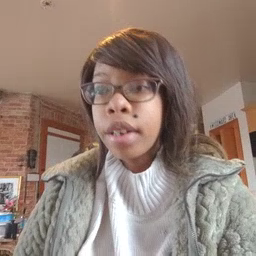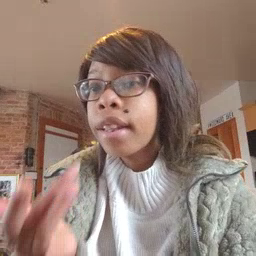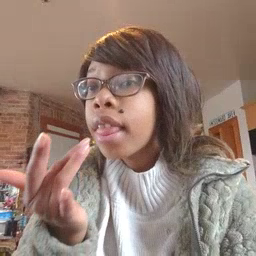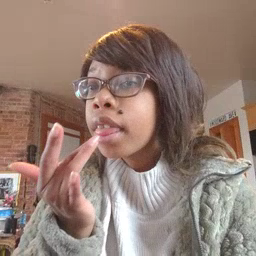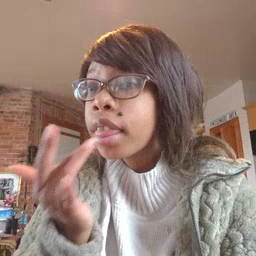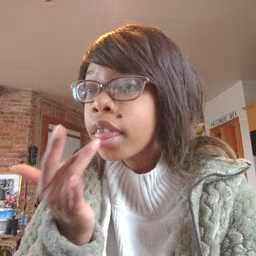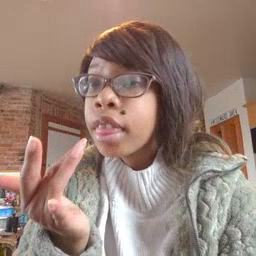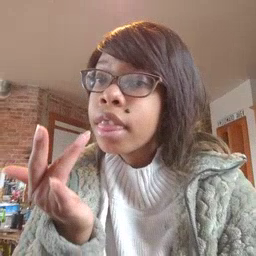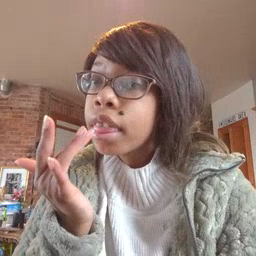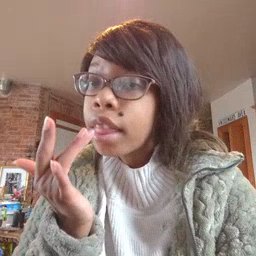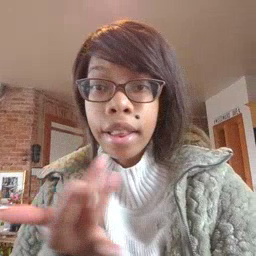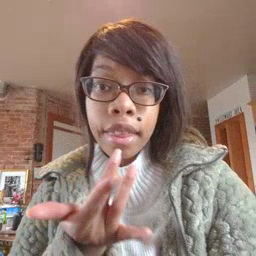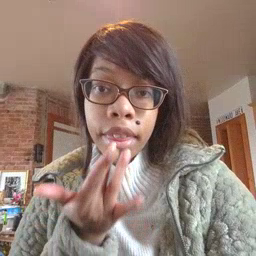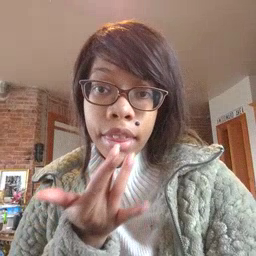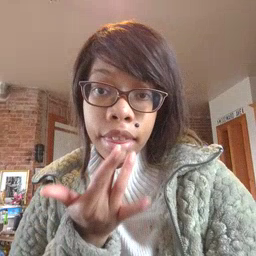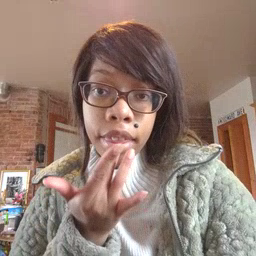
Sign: taste